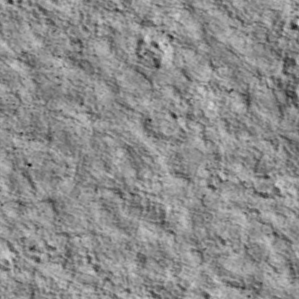
Label: non_frost